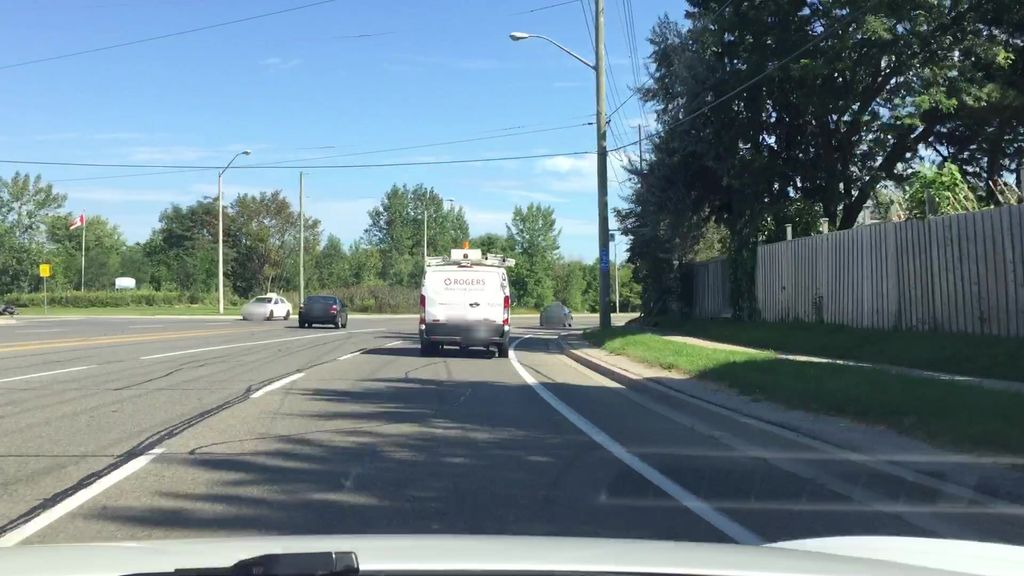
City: toronto